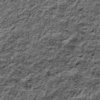
Label: not_dusty